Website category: game
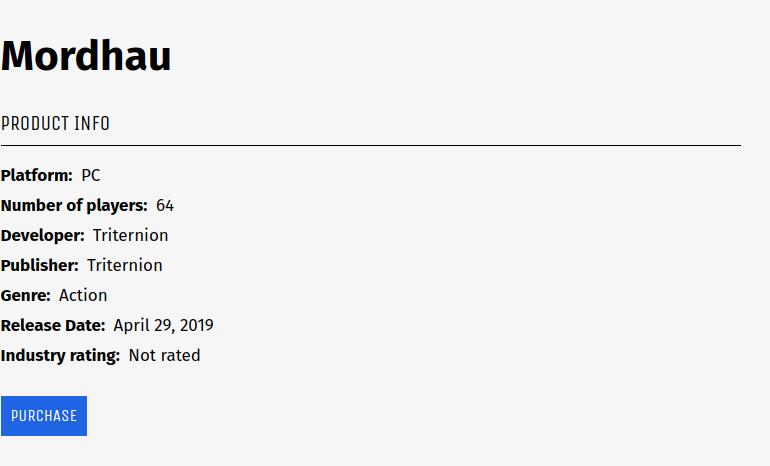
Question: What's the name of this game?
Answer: Mordhau

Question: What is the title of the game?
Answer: Mordhau

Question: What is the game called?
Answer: Mordhau

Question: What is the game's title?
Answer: Mordhau

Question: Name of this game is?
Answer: Mordhau

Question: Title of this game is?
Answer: Mordhau

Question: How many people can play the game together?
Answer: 64

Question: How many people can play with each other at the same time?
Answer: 64

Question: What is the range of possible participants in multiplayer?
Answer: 64

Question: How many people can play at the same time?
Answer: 64

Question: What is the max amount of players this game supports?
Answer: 64

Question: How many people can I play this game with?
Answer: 64

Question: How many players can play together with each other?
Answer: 64

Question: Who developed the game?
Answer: Triternion

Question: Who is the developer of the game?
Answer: Triternion

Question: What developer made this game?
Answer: Triternion

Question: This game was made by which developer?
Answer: Triternion

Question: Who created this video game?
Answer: Triternion

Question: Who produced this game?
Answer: Triternion

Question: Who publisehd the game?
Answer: Triternion

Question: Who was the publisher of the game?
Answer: Triternion

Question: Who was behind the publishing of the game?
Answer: Triternion

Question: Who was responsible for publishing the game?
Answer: Triternion

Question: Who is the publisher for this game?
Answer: Triternion

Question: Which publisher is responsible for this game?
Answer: Triternion

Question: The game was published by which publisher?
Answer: Triternion

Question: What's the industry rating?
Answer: Not rated

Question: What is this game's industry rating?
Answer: Not rated

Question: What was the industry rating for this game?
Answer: Not rated

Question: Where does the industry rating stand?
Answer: Not rated

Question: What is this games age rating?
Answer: Not rated

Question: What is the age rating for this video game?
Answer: Not rated

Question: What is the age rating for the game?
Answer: Not rated

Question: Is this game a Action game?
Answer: yes

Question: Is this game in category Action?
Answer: yes

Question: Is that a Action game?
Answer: yes

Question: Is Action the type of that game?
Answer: yes

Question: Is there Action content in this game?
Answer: yes

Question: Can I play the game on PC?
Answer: yes

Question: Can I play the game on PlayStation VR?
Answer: no

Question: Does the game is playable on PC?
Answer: yes

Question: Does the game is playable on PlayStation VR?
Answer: no

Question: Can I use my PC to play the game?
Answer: yes

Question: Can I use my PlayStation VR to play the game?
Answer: no

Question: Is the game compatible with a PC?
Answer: yes

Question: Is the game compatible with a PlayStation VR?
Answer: no